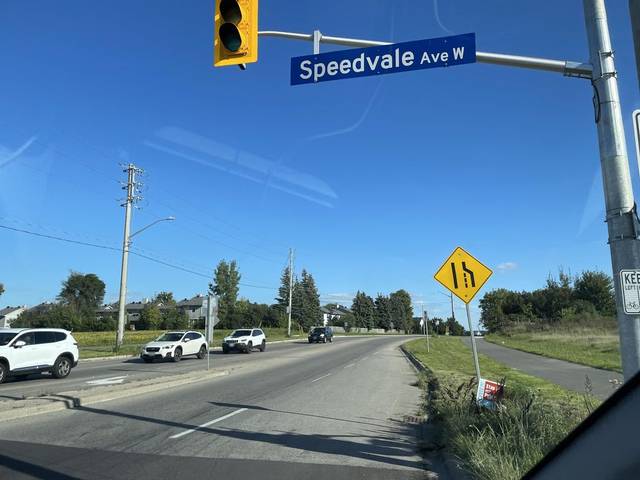
Region: Canada
Coordinates: 43.532, -80.305